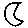
Label: moon